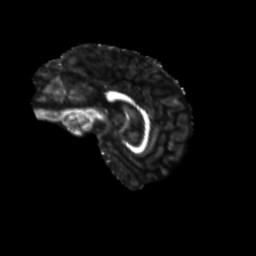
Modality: FA
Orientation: sagittal
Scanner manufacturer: siemens
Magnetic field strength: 3 T
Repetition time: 9.2 s
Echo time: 0.084 s